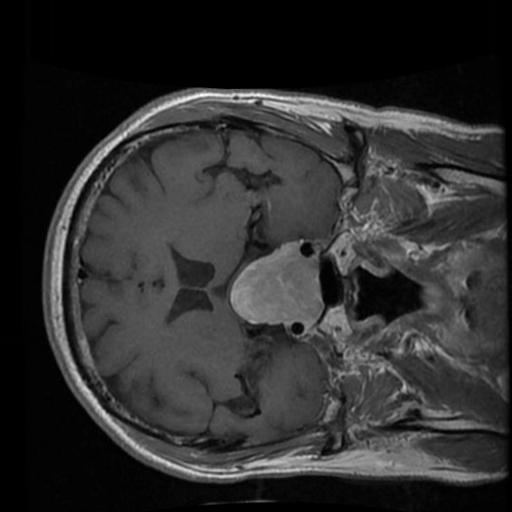
Label: brain_tumor